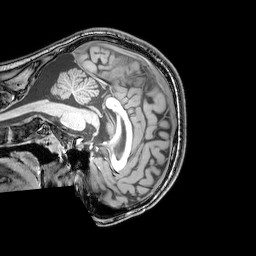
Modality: T1w
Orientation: sagittal
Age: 24
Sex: male
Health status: healthy
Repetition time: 0.081 s
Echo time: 0.037 s